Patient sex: M
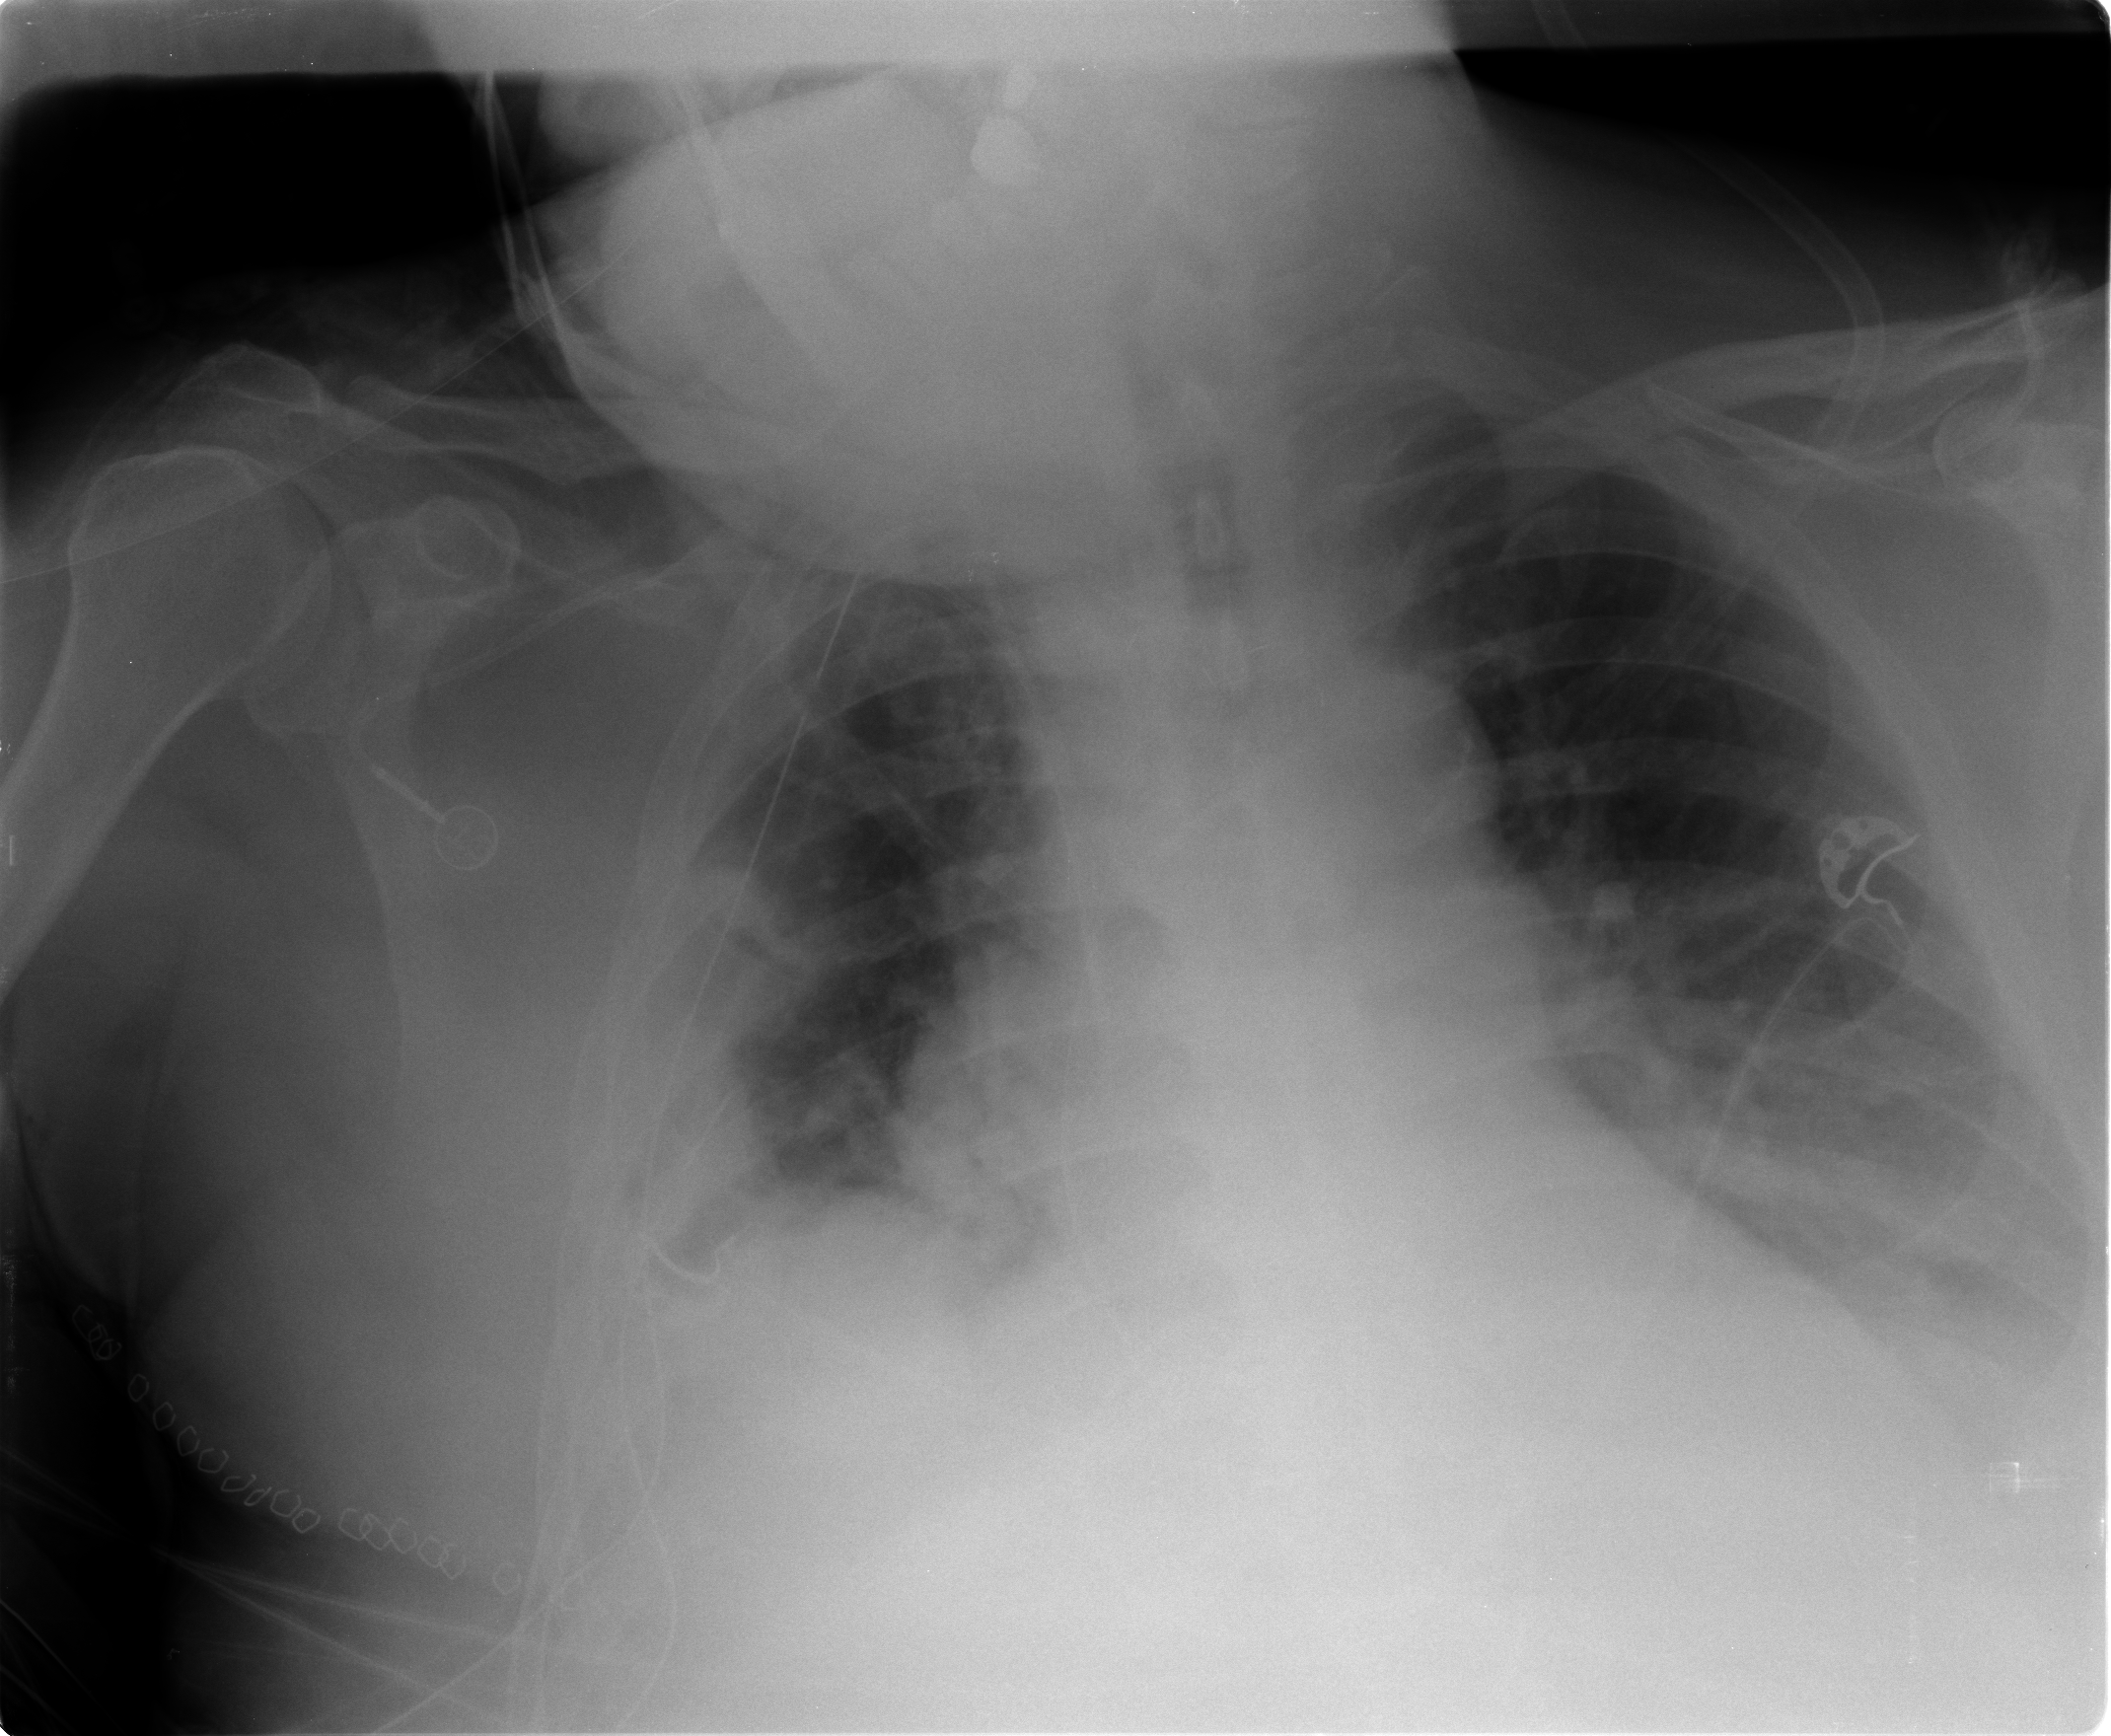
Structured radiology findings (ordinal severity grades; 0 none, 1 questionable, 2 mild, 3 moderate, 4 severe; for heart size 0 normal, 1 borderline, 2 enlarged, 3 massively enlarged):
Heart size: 1
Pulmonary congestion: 3
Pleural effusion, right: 3
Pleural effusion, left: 2
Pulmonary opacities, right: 3
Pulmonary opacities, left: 2
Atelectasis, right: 3
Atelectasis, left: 2